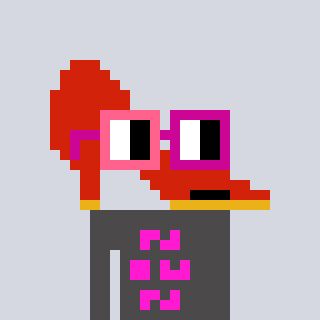
a pixel art character with square pink and red glasses, a highheel-shaped head and a grayscale-colored body on a cool background